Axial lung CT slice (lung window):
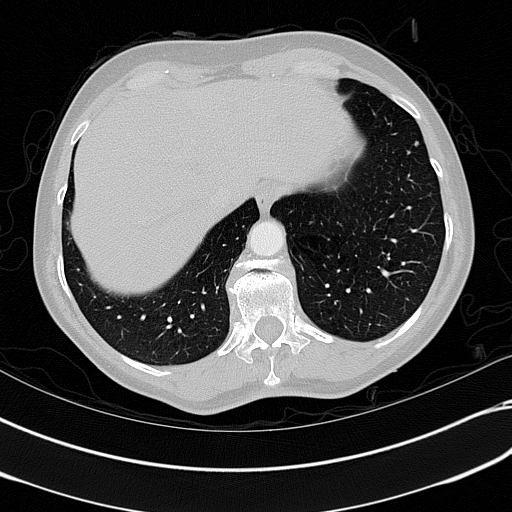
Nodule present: yes
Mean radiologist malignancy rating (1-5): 2